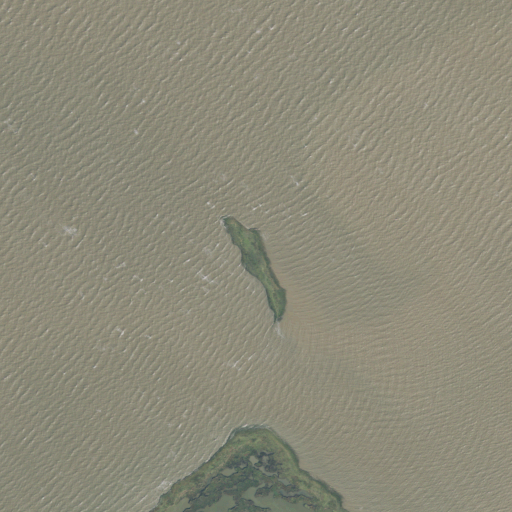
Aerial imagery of island in Texas named Hog Island containing open water and herbaceous wetlands